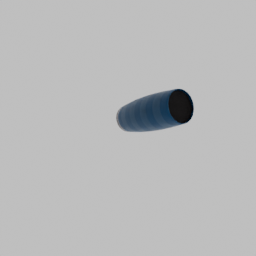
Label: decoration